Question: Our designer wants to do that:

But I can't figure out a good way to do this triangle crop:
- ':after'- ':after'- -
What do you think?
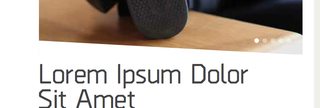
Answer: Edit: version 2: <URL> works with changing bg.
Here ya go: <URL>
HTML: (I used a 'div' with a background, but you could easily use an 'img' element.)
'''
<div class="container">
<div class="img"></div>
</div>
'''
CSS: (mostly fluff for setup, but basically use 'transform:rotate()' on an ':after' content, then position it so it slices your picture nicely. Contain all that in your container and you're good to go.)
'''
.container {
width: 250px;
height: 100px;
position: relative;
overflow:hidden;
}
.img {
width: 250px;
height: 100px;
background-color: blue;
position: relative;
}
.img:after{
content:"";
position: absolute;
width: 400px;
height:125px;
background-color: white;
top:90px;
left:-20px;
transform: rotate(5deg);
-moz-transform: rotate(5deg);
-webkit-transform: rotate(5deg);
}
'''